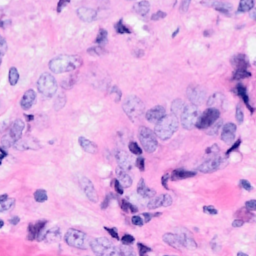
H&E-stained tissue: Breast